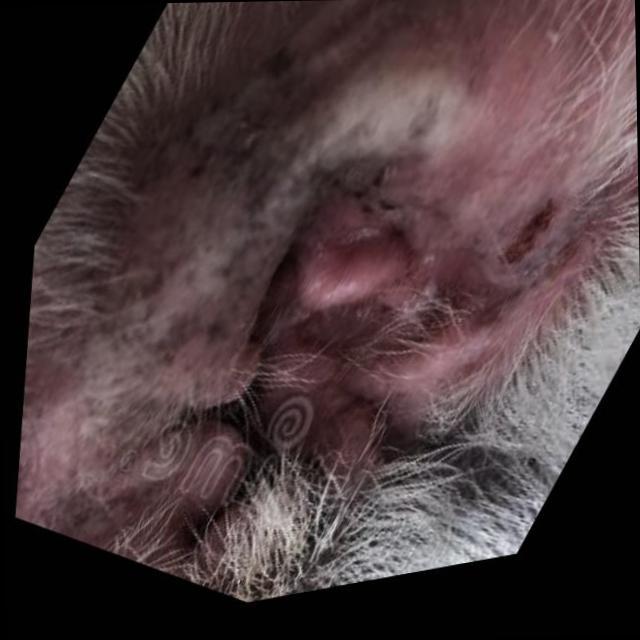
Canine fungal skin infection — characterized by alopecia, scaling, crusting, and circular lesions. Common agents include Malassezia and Candida species.